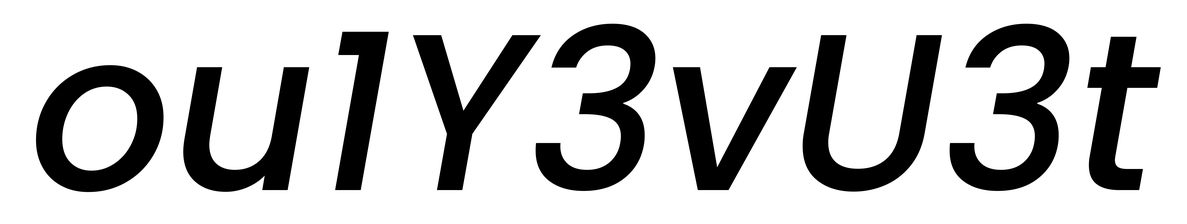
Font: Poppins-MediumItalic